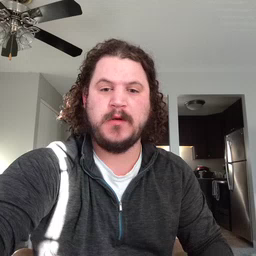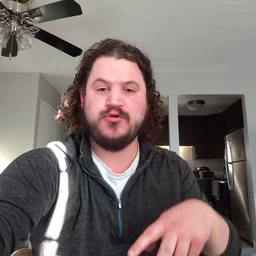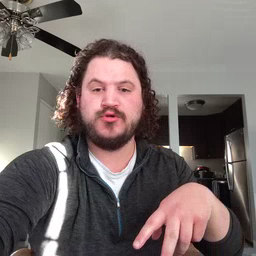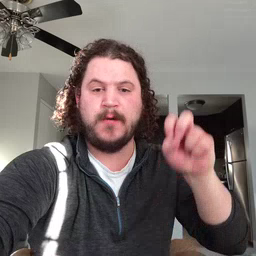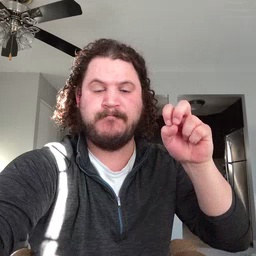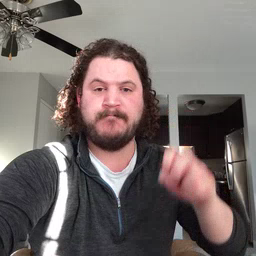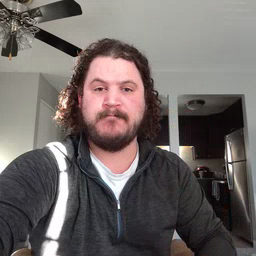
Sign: jump